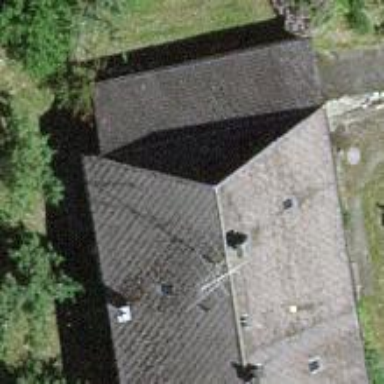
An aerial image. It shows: Residential building.